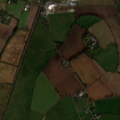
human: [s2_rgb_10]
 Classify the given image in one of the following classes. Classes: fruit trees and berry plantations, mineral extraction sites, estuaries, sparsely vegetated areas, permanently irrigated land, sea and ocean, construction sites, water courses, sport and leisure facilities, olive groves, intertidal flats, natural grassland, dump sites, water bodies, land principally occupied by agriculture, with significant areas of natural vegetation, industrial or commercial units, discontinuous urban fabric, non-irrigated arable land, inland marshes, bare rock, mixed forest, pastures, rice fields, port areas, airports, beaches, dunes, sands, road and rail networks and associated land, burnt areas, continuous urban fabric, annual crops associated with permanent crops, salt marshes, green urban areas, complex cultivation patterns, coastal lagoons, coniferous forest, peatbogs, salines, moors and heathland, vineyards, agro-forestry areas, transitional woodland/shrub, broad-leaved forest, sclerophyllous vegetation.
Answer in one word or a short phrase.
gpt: non-irrigated arable land, pastures